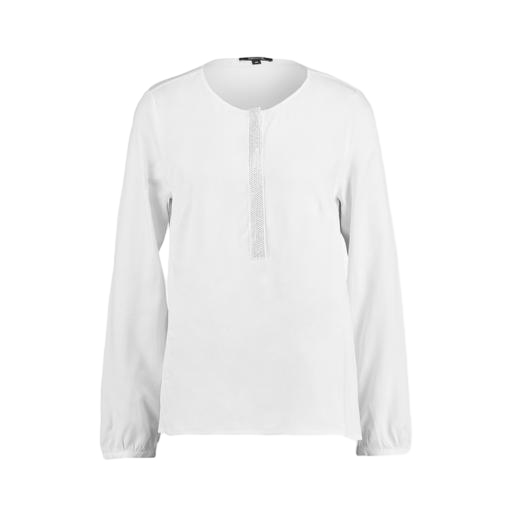
white women's georgette blouse, white long aleeved shirt, white petite maternity tunic softened shirt, white background